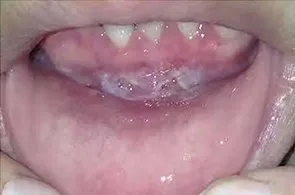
Ulceration of the oral mucosa.
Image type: endoscopy (airway_endoscopy)